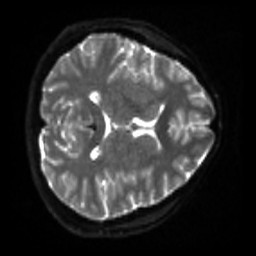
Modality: sbref
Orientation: axial
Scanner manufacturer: siemens
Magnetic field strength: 3 T
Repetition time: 4 s
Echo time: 0.0594 s